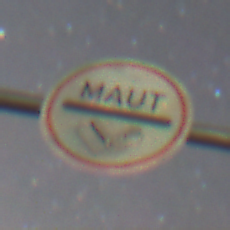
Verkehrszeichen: MautflichtigeStrecke
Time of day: Night
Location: Outdoor (Suburban)
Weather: Clear
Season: NotSpecified
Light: Artificial